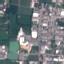
Land use / land cover: Industrial